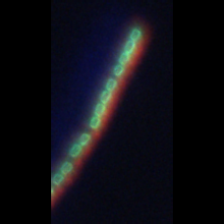
Taxon: Skeletonema
Group: Diatoms